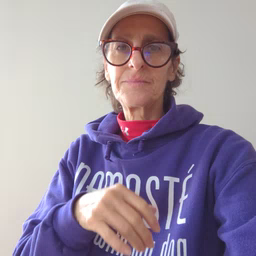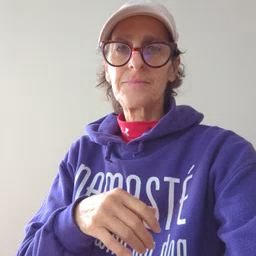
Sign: eye